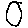
Label: circle